Question:
This is the mockup of a simple downloader I want to make. I can create the view as shown below however I do not know how the listeners for the pause and cancel button will work.
The problem is in knowing exactly which view's button was clicked. In other words, getting the index of the view.
How can I retrieve that ?
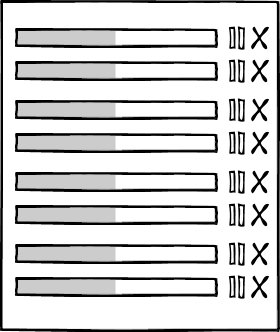
Answer: In the 'getView' method of the 'BaseAdapter' you set the 'onClickLister' for each button and save the index of the row (position parameter) as the tag for each button. When a button is clicked you retrieve this tag to know which row the button resides in.